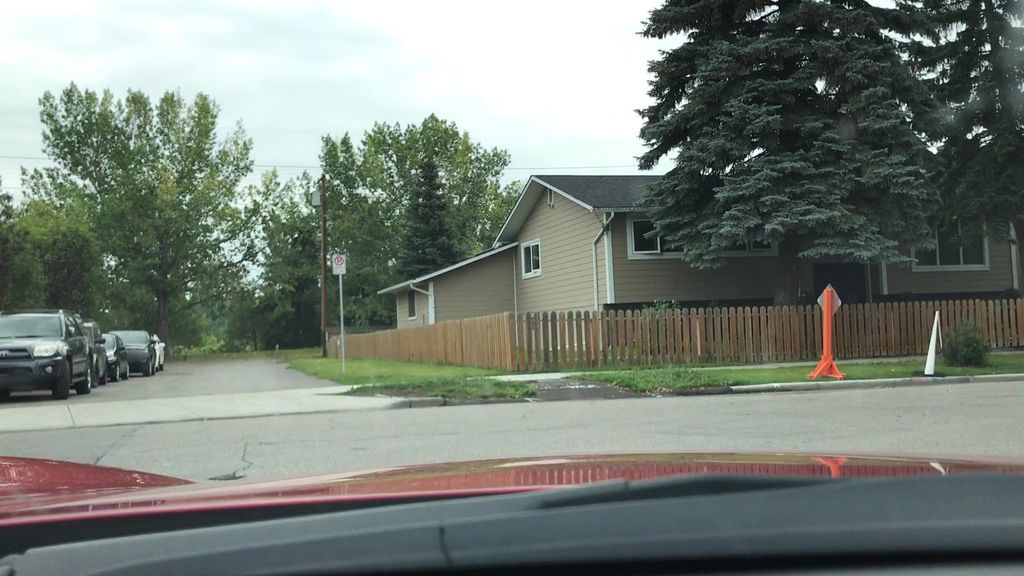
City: calgary